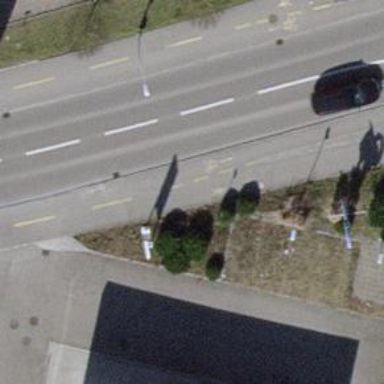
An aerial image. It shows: Asphalt path that serves as sidewalk.